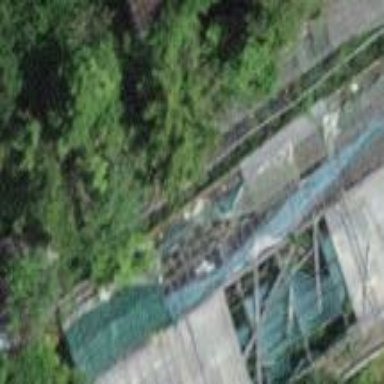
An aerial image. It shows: Greenhouse.